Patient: sex M, age 65
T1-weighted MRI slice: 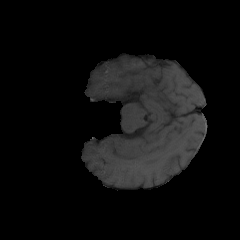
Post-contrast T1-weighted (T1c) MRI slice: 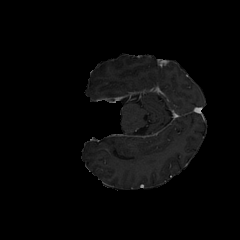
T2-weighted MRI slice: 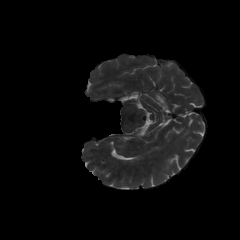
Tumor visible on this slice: no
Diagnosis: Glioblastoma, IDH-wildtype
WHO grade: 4